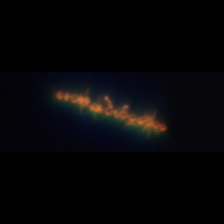
Taxon: Chaetoceros
Group: Diatoms